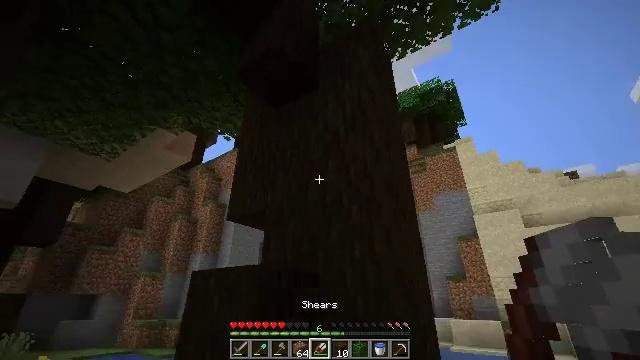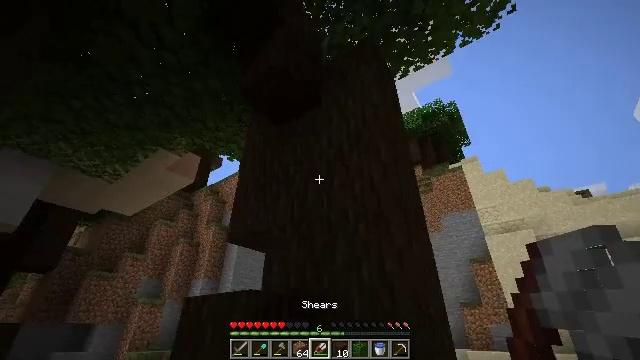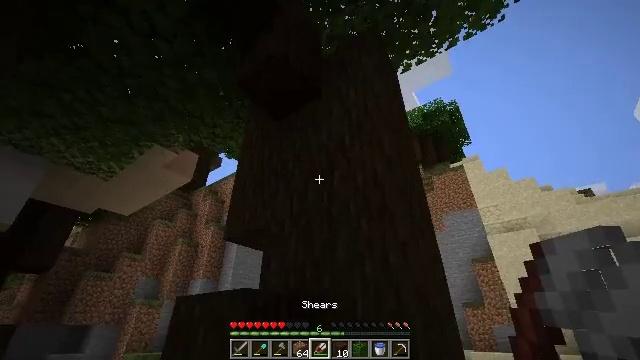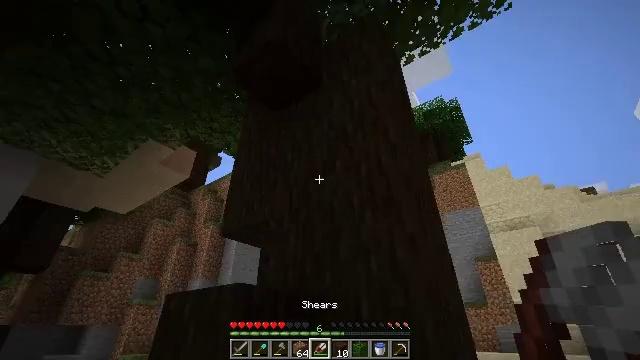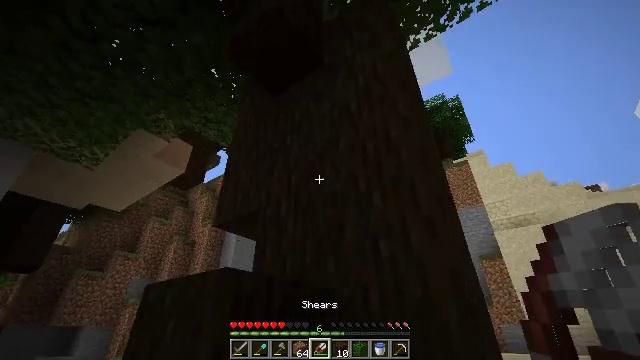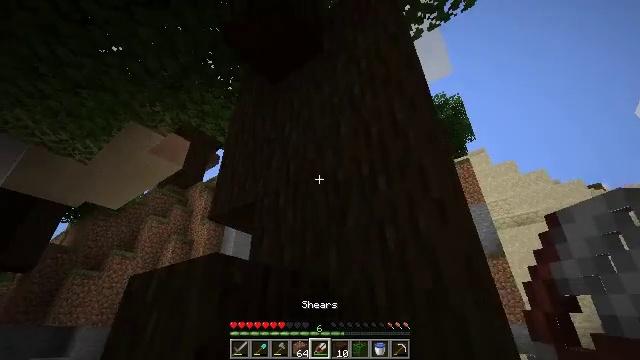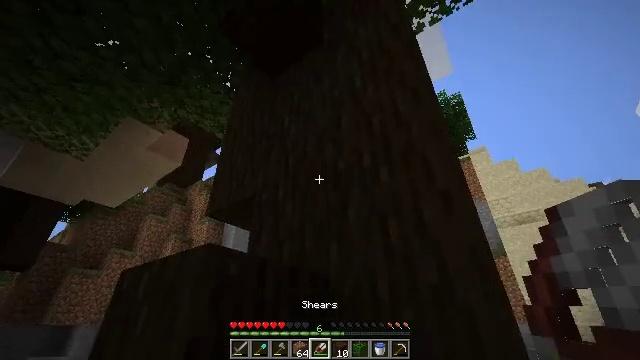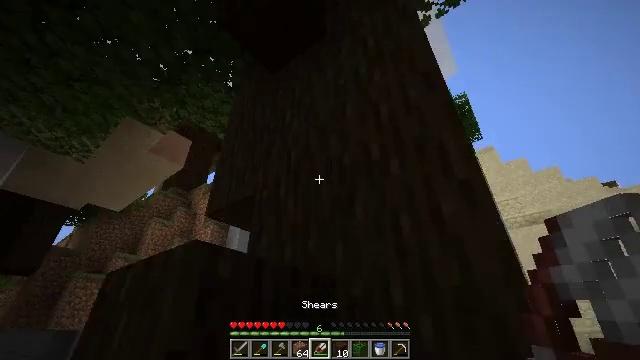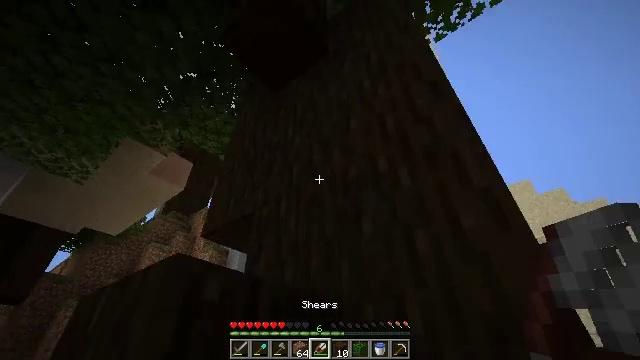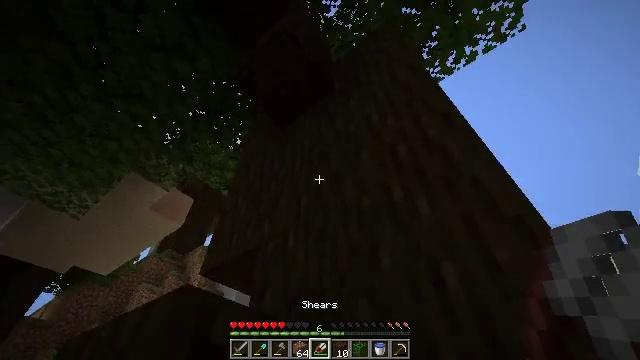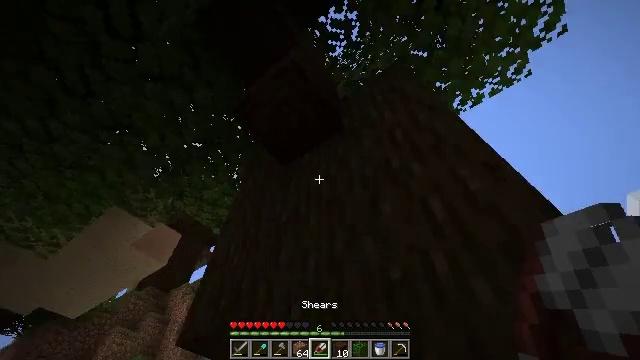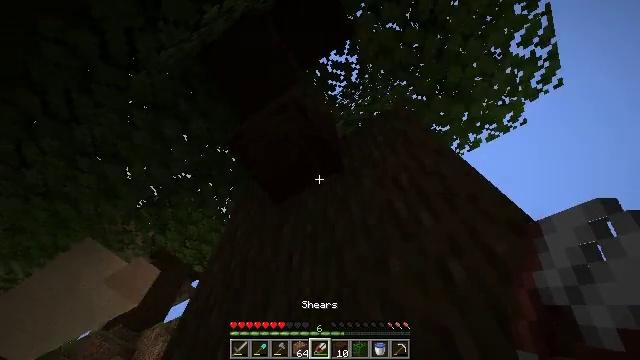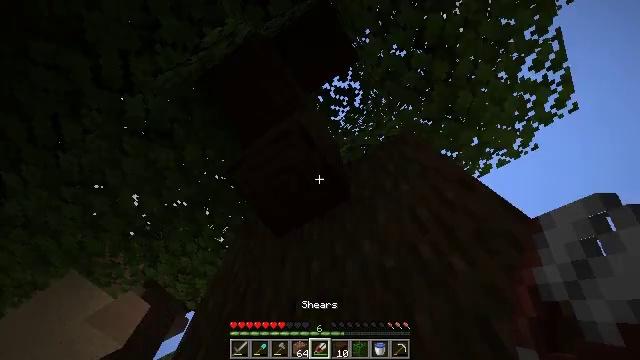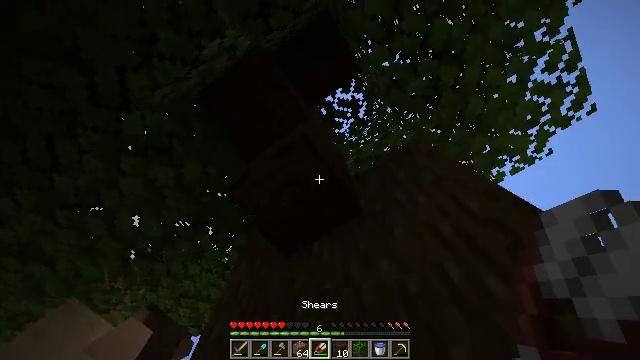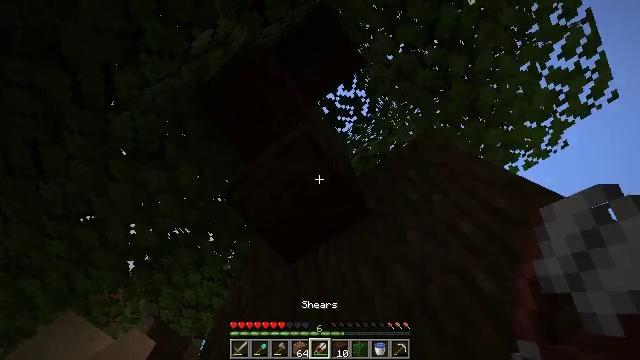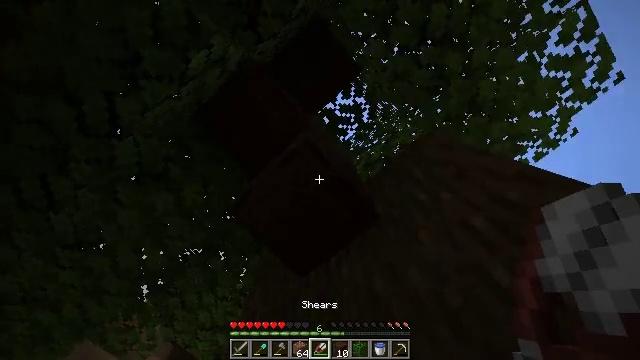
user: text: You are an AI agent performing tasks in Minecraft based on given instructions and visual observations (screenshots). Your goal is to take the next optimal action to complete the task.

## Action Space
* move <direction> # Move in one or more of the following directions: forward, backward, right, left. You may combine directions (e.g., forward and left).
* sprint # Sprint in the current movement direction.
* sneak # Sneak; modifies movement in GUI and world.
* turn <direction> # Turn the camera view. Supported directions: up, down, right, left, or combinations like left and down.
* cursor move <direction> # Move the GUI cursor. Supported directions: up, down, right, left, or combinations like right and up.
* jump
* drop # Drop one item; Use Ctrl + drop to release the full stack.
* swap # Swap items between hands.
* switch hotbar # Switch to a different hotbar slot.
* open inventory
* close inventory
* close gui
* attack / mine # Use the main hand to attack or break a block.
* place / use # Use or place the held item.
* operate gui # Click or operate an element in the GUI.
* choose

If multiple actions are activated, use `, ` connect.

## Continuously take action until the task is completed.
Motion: motion action
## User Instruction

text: Gather dark oak leaves from the canopy.
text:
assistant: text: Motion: move forward, turn left and up
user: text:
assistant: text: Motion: move forward
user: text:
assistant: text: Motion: move forward
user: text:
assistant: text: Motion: move forward
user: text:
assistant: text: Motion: move forward
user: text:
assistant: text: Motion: move forward
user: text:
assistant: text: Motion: move forward, turn left
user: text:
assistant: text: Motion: move forward, turn up
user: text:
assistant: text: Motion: move forward, turn up
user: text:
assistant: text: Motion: move forward, turn right and up, jump
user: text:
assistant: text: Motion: move forward, turn right and up, jump
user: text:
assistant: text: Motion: move forward, turn up, jump
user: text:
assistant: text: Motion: move forward, turn left and up, jump
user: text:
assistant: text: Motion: move forward, turn left, jump
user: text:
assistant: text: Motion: turn left and up
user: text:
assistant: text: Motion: turn left and up
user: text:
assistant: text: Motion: turn left and up
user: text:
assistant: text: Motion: turn left
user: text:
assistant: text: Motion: turn left and down
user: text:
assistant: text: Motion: turn left and down
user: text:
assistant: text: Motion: turn left and down
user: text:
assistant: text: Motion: turn left and down
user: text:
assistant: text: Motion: turn left and down
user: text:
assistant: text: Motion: turn left and down
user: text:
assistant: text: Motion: turn down
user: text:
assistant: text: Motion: attack / mine
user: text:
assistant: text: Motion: attack / mine
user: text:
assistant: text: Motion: attack / mine
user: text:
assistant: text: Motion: attack / mine
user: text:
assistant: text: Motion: attack / mine